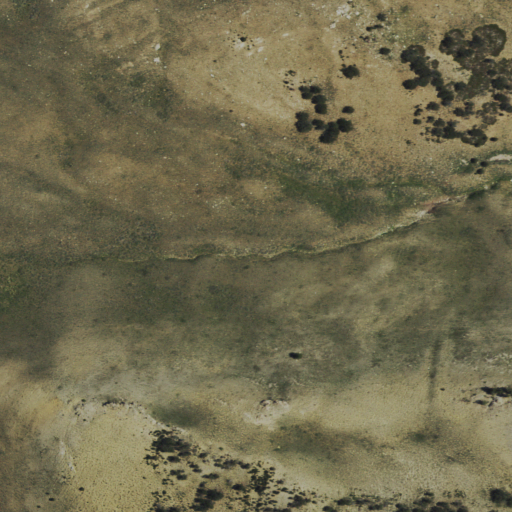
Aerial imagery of depression(s) in Nevada named Horse Heaven containing shrub, evergreen forest, and grassland